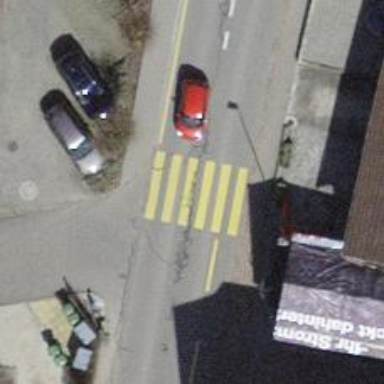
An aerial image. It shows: Uncontrolled road crossing.